Field crop: tomato
Growth stage: 1
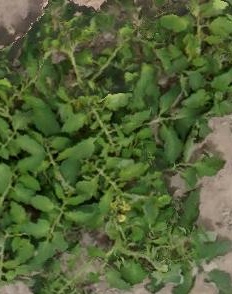
Species: tomato